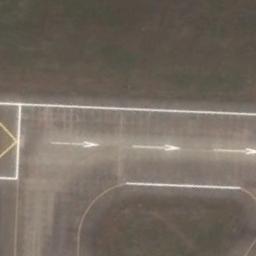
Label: runway